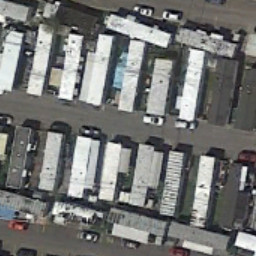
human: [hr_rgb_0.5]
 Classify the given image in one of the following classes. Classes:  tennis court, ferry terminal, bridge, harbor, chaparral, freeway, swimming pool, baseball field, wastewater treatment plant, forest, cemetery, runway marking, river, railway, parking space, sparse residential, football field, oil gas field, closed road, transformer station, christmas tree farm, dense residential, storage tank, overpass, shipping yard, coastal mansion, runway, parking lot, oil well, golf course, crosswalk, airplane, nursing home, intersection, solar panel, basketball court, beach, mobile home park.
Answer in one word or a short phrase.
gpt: mobile home park